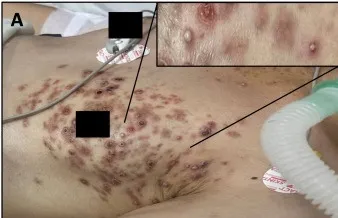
A: Disseminated papulo-pustular rash concentrated on the left chest. Inset: A cluster of lesions with pustules at a variety of stages.
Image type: medical_photograph (skin_photograph)